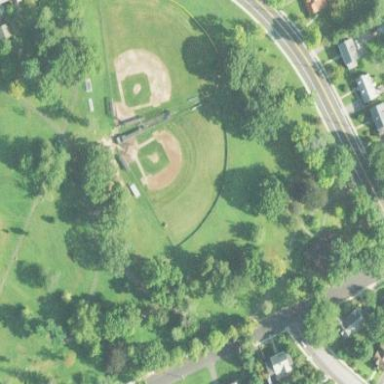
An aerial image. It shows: Baseball pitch for leisure land activities.